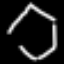
Label: octagon